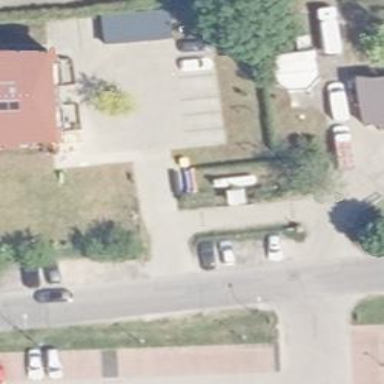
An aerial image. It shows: Fuel station.